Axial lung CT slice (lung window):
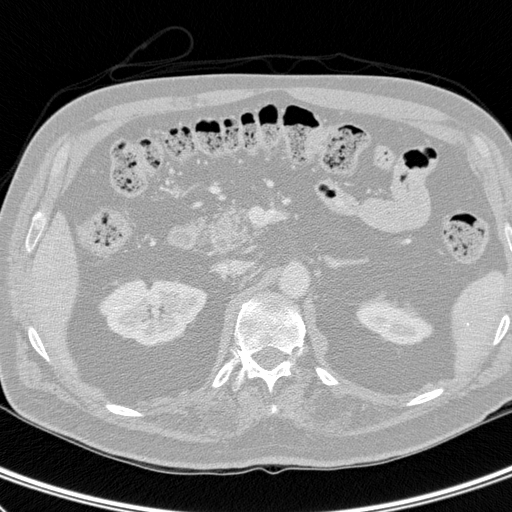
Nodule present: no